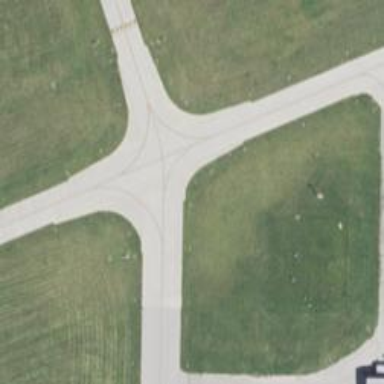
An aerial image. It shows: Image of taxiway at airport.